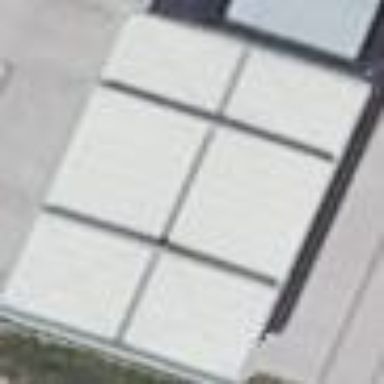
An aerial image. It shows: View of roof of building.